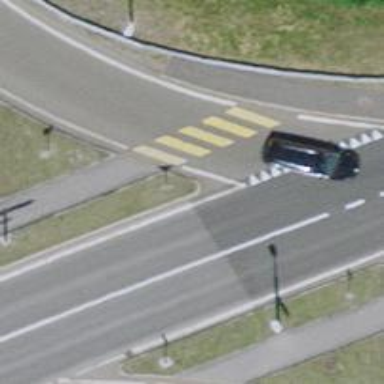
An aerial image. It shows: Uncontrolled zebra crossing on the road.